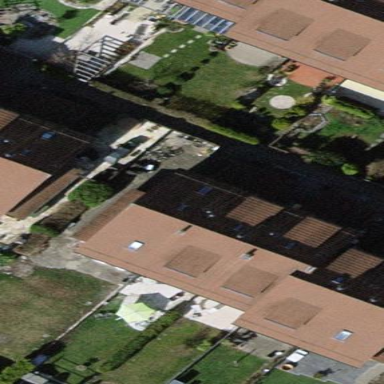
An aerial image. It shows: Terrace building.